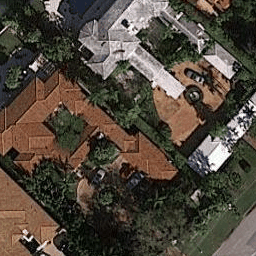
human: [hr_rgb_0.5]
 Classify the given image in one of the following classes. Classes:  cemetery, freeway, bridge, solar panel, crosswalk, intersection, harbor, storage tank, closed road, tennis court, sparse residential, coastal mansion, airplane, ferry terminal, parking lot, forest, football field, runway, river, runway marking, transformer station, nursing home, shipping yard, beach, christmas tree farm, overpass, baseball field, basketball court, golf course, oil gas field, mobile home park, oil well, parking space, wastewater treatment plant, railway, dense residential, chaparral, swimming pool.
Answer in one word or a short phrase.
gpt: coastal mansion